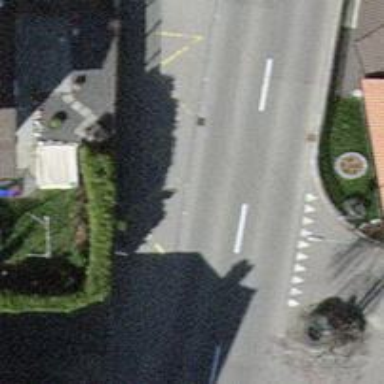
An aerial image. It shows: Bus stop with platform for public transport.